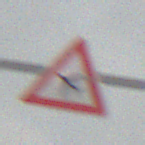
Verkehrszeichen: FlugbetriebRechts
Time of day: MorningAfternoon
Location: Outdoor (Nature)
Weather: Overcast
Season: Winter
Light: Natural